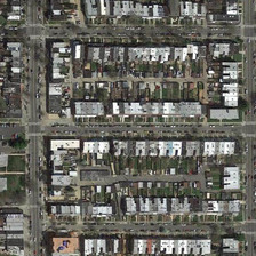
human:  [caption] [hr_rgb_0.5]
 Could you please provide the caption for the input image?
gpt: Every block has grey buildings of different colors.

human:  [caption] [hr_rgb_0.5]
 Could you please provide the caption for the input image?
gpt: Every block has a different color.

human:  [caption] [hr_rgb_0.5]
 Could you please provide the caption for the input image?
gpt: Another shade of gray building is lined up in every block.

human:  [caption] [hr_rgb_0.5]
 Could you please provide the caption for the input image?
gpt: There are grey buildings of different shades aligned in each block.

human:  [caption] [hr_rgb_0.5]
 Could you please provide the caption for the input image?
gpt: There are grey buildings of different tones aligned in cada block.